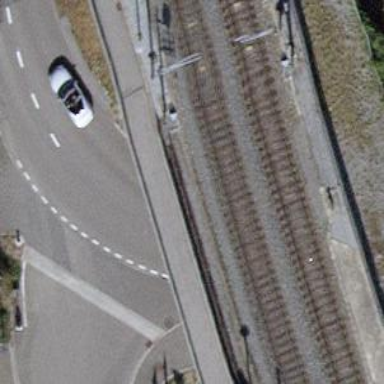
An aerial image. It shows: Bridge with single railway track electrified by contact line.